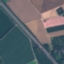
Land use / land cover: Highway